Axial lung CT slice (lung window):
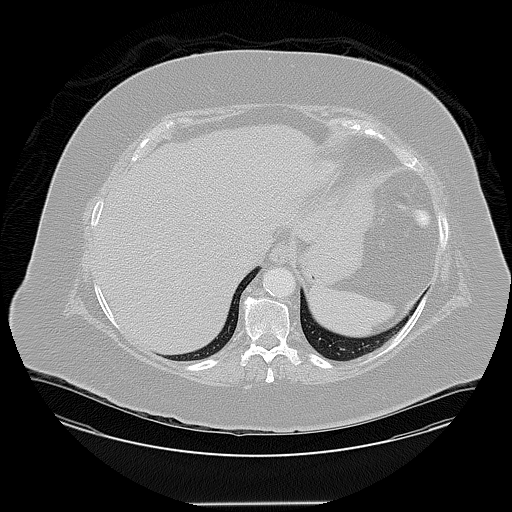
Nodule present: no